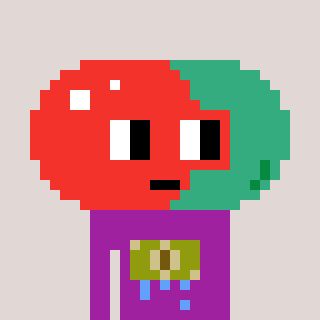
a pixel art character with square red glasses, a pill-shaped head and a magenta-colored body on a warm background